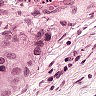
Metastatic tissue present: yes